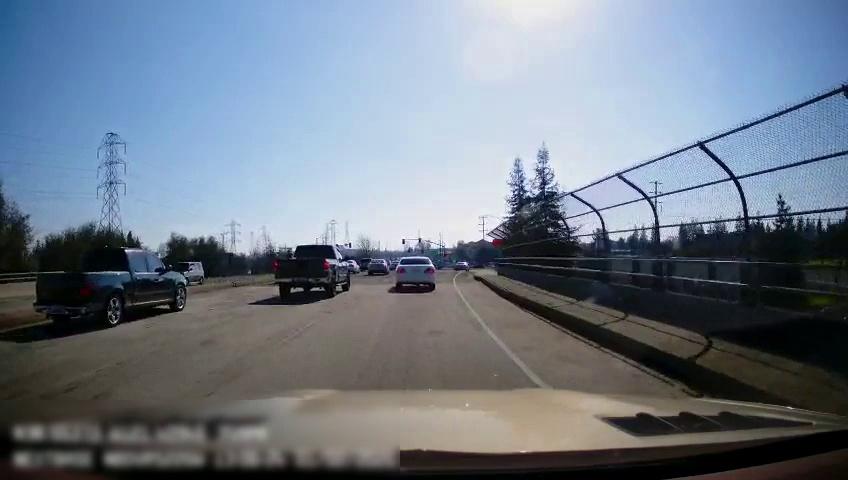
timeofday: Day
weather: Sunny
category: Drivable Space
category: Drivable Space
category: Vehicles | Car
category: Vehicles | Truck
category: Vehicles | Truck
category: Vehicles | Car
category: Vehicles | Car
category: Vehicles | Car
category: Vehicles | SUV
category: Vehicles | Car
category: Vehicles | Car
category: Lanes | Current Lane
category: Lanes | Alternate Lane